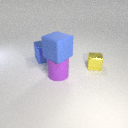
large purple rubber cylinder in front of large blue metal cube